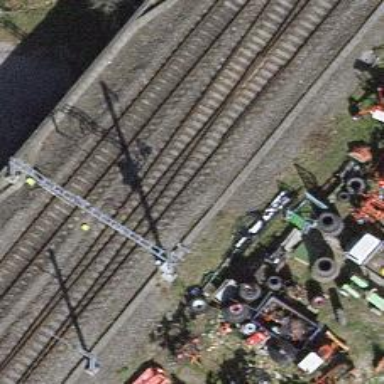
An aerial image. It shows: Railway track with contact lines for electrification.